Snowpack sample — Snodgrass Mountain, Crested Butte, Colorado (2/4/25, 12:06 PM MST)
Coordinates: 38.923, -106.968
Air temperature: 35 °F
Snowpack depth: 80 cm
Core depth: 50 cm
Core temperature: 30.2 °F
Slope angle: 14°, slope face: 78°
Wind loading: low
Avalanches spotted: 0
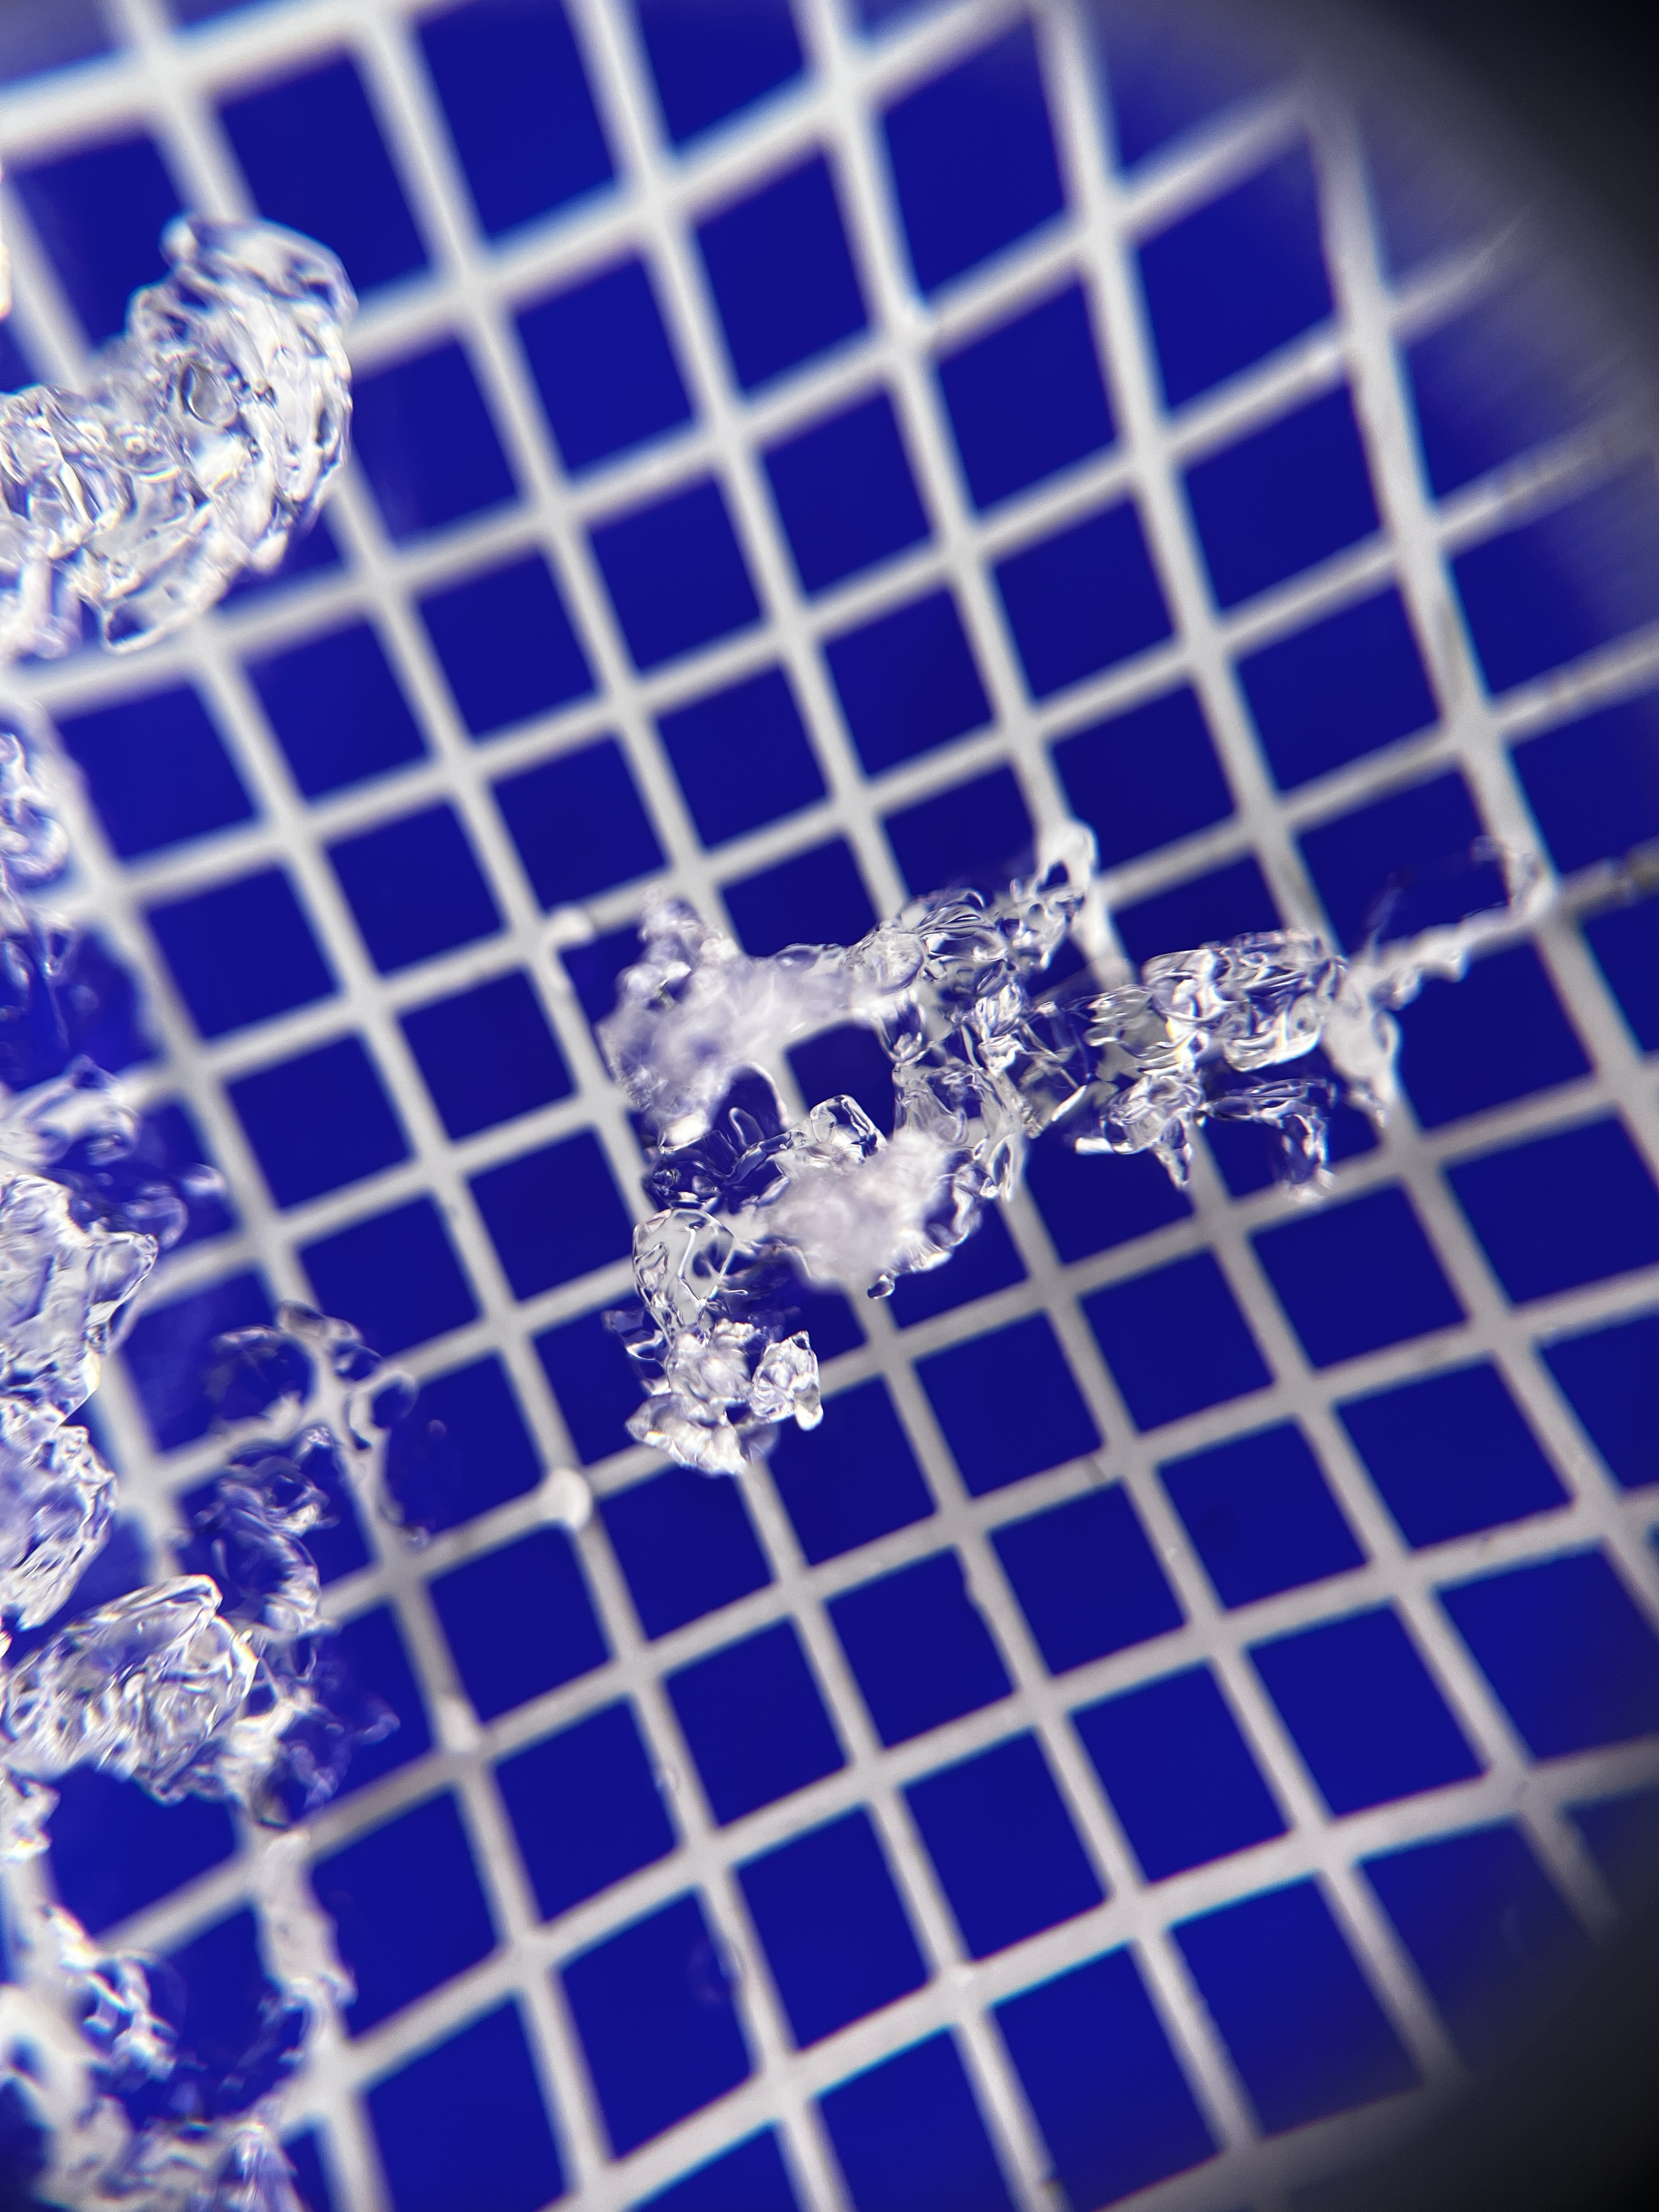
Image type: magnified_profile
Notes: No avalanches nearby, unusually warm weather for the last month reported by residents, Collected 25 yards from treeline